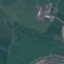
Label: Pasture